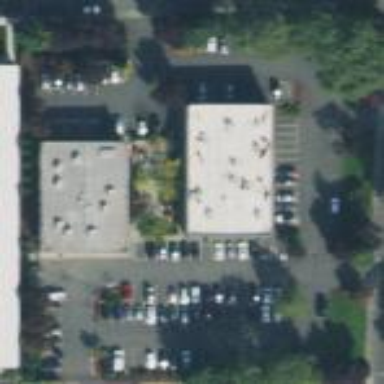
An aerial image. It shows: Commercial area.